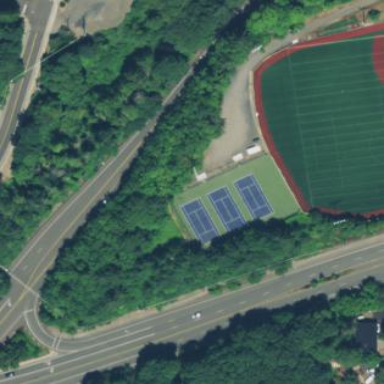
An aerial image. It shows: Sports centre dedicated to tennis.